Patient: sex F, age 70
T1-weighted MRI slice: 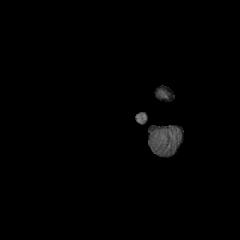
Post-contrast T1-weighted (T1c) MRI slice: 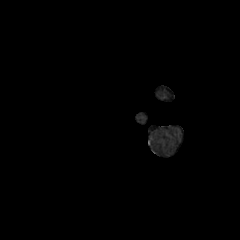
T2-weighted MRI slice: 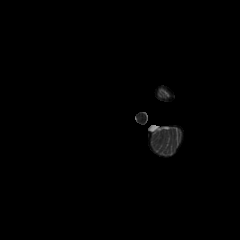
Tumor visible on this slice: no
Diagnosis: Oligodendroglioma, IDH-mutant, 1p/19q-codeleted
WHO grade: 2